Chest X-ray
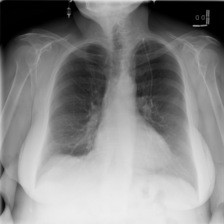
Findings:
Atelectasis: negative
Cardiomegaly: negative
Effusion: negative
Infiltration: negative
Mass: negative
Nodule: negative
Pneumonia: negative
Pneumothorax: negative
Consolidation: negative
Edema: negative
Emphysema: negative
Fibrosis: negative
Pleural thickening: negative
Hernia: negative